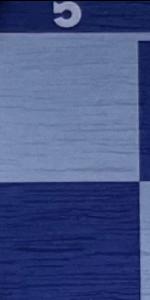
Label: Empty